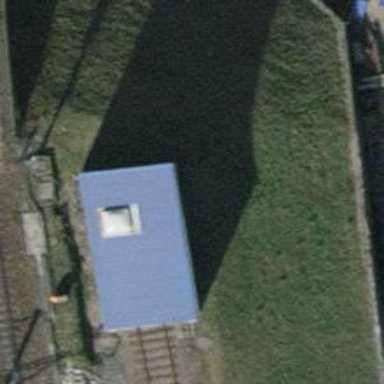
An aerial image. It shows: Railway buffer stop.